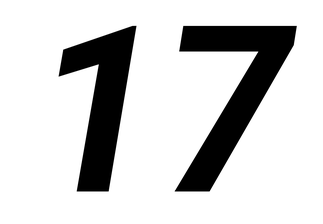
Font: Roboto-Italic_Bold_Italic